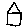
Label: house